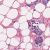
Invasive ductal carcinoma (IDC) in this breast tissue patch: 1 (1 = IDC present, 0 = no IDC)